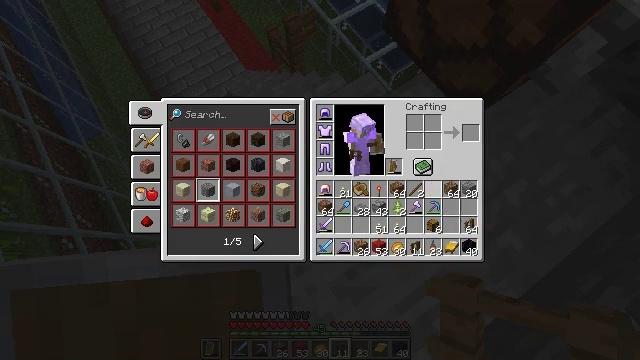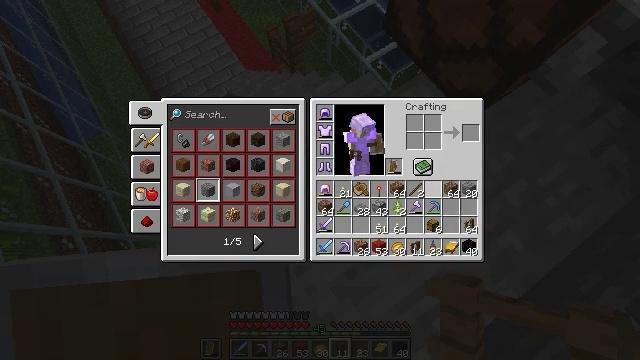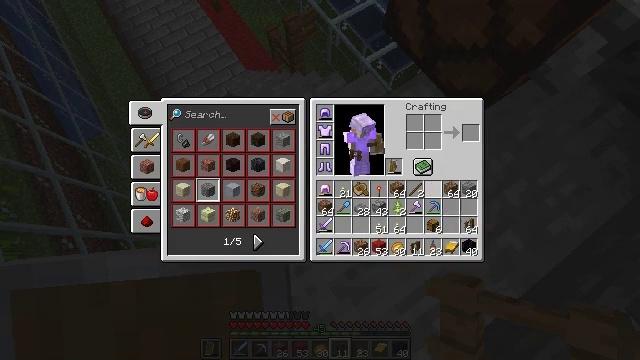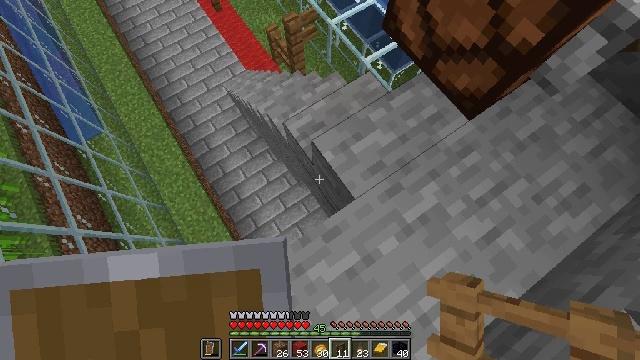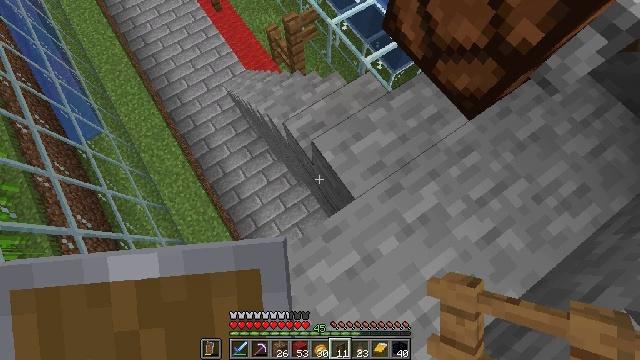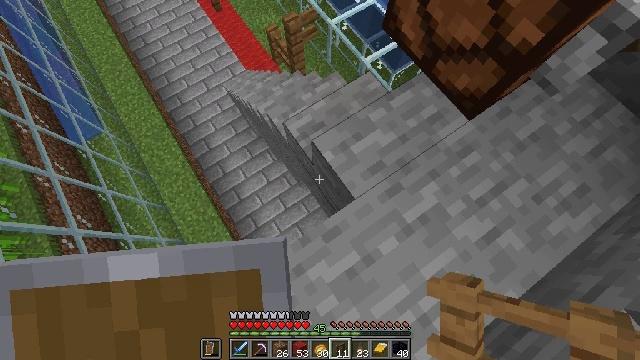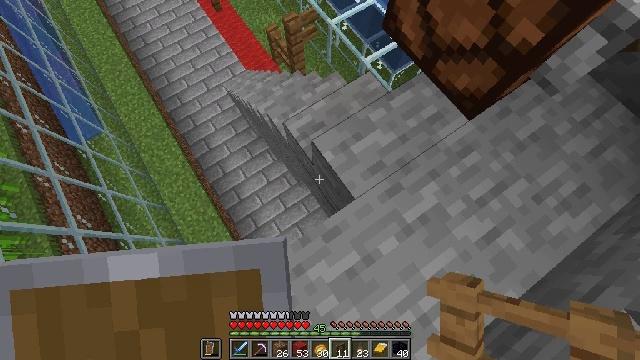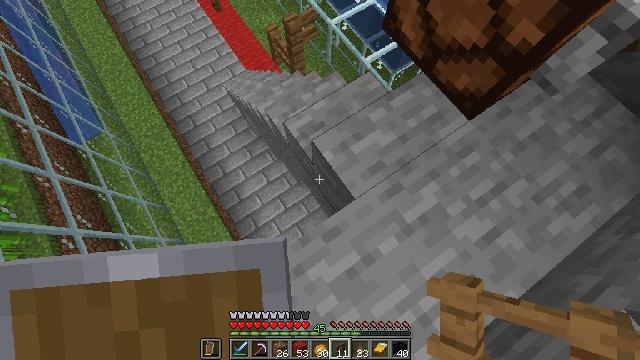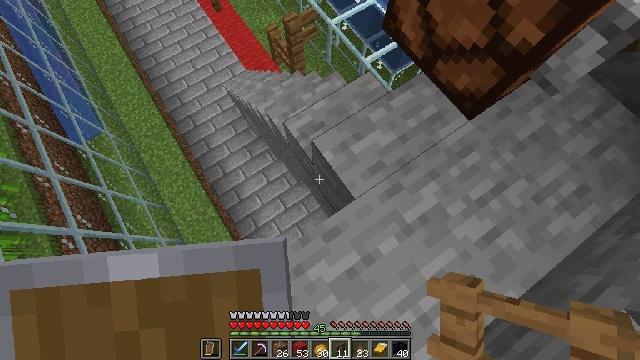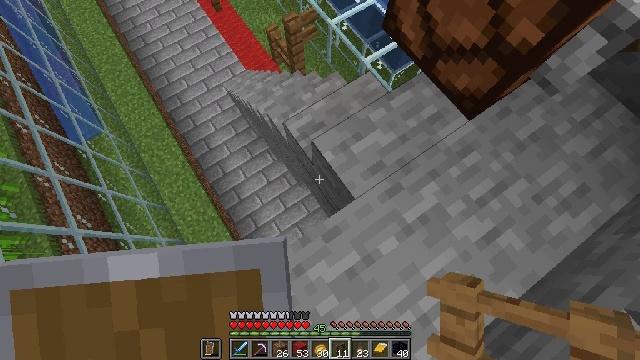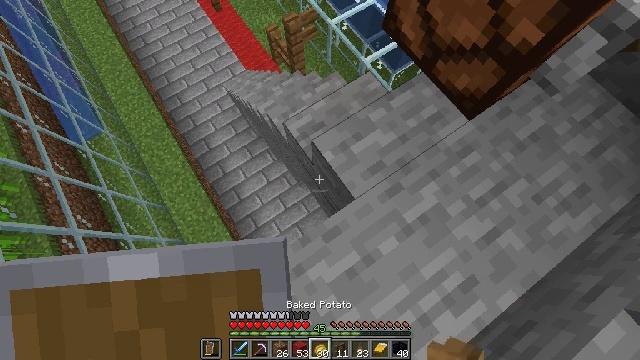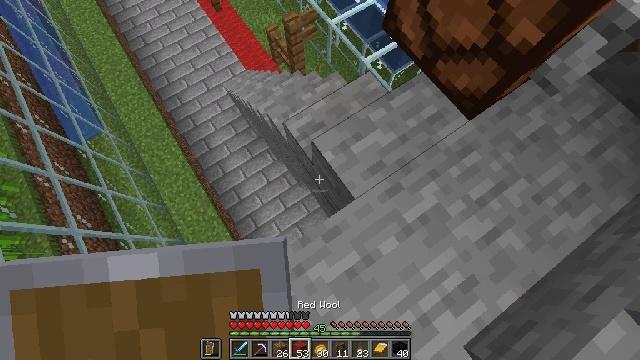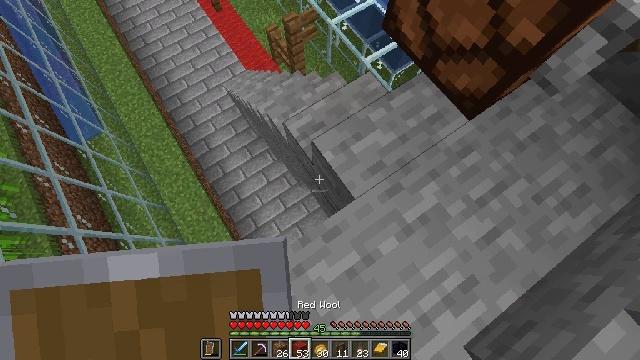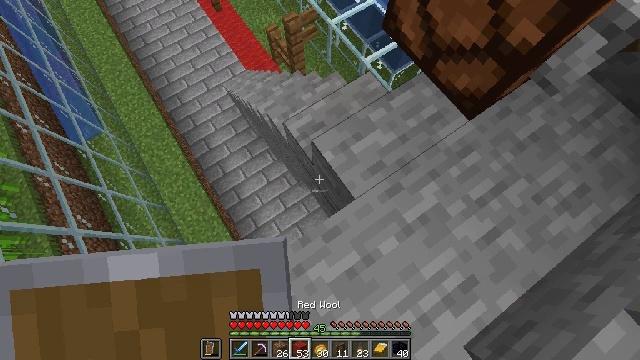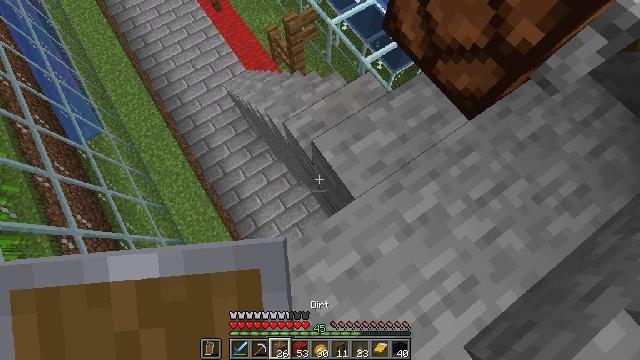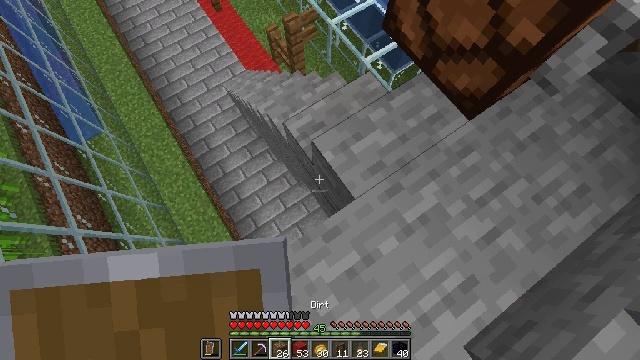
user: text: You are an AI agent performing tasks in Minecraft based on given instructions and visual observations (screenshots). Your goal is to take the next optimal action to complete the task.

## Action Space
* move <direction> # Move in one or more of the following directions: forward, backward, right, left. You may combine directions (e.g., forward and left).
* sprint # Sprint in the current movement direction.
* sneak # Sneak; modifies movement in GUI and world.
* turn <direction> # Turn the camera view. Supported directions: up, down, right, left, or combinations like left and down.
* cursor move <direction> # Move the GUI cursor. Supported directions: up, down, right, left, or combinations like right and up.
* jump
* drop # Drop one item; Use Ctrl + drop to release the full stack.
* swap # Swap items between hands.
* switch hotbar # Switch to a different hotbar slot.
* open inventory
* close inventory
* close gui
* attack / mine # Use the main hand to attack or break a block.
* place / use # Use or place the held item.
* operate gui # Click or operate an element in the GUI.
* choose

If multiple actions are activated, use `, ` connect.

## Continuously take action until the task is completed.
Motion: motion action
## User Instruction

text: Attack the stone stairs to collect them.
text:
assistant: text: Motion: sneak, choose
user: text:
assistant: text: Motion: sneak
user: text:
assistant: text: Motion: close inventory
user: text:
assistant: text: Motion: close inventory
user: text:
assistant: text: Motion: close inventory
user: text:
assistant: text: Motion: no_op
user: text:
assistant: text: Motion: no_op
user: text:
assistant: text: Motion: no_op
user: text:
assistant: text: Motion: no_op
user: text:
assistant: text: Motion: no_op
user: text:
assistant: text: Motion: no_op
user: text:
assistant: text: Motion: no_op
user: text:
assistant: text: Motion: no_op
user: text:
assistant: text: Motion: no_op
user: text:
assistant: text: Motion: no_op
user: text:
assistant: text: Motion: no_op
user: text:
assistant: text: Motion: no_op
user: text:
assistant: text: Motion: no_op
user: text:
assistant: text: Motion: no_op
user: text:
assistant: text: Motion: no_op
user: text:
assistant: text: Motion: no_op
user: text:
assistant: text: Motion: no_op
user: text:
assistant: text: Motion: no_op
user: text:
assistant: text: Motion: no_op
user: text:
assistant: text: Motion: no_op
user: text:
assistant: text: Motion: move forward
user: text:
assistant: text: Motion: move forward, turn left
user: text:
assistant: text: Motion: move forward, turn left
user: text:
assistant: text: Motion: move forward, turn left and down
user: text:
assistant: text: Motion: no_op